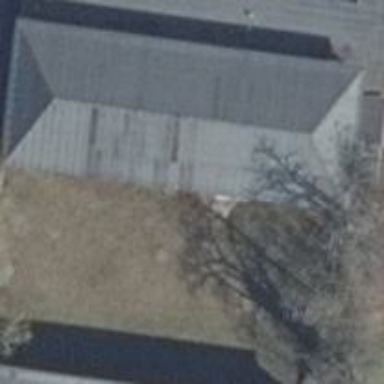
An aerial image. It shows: Gym building with hipped roof made of tar paper.